Field crop: maize
Growth stage: 1
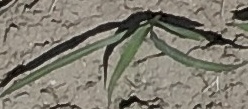
Species: sorghum